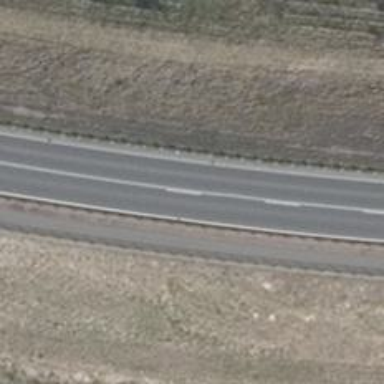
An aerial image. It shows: Primary road with asphalt surface.